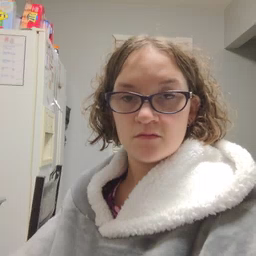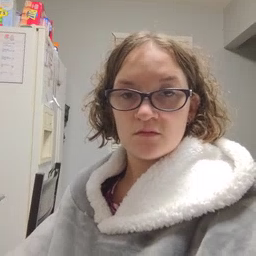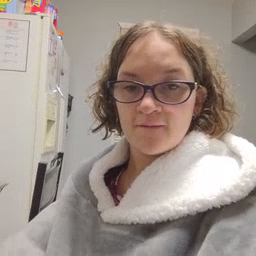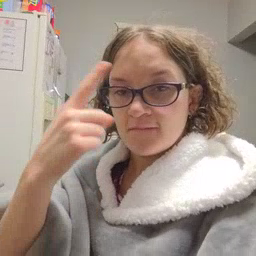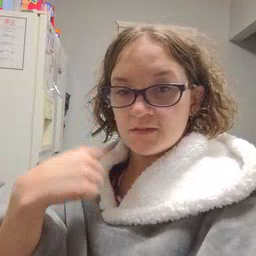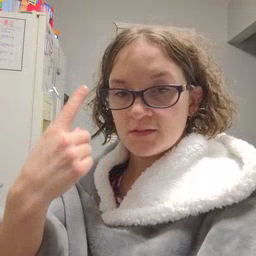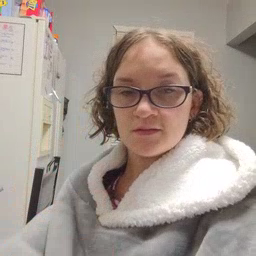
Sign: face